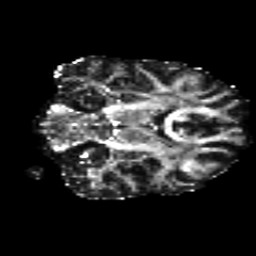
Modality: FA
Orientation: coronal
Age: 30
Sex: female
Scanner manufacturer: siemens
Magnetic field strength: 3 T
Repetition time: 8.8 s
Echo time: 0.085 s